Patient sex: M
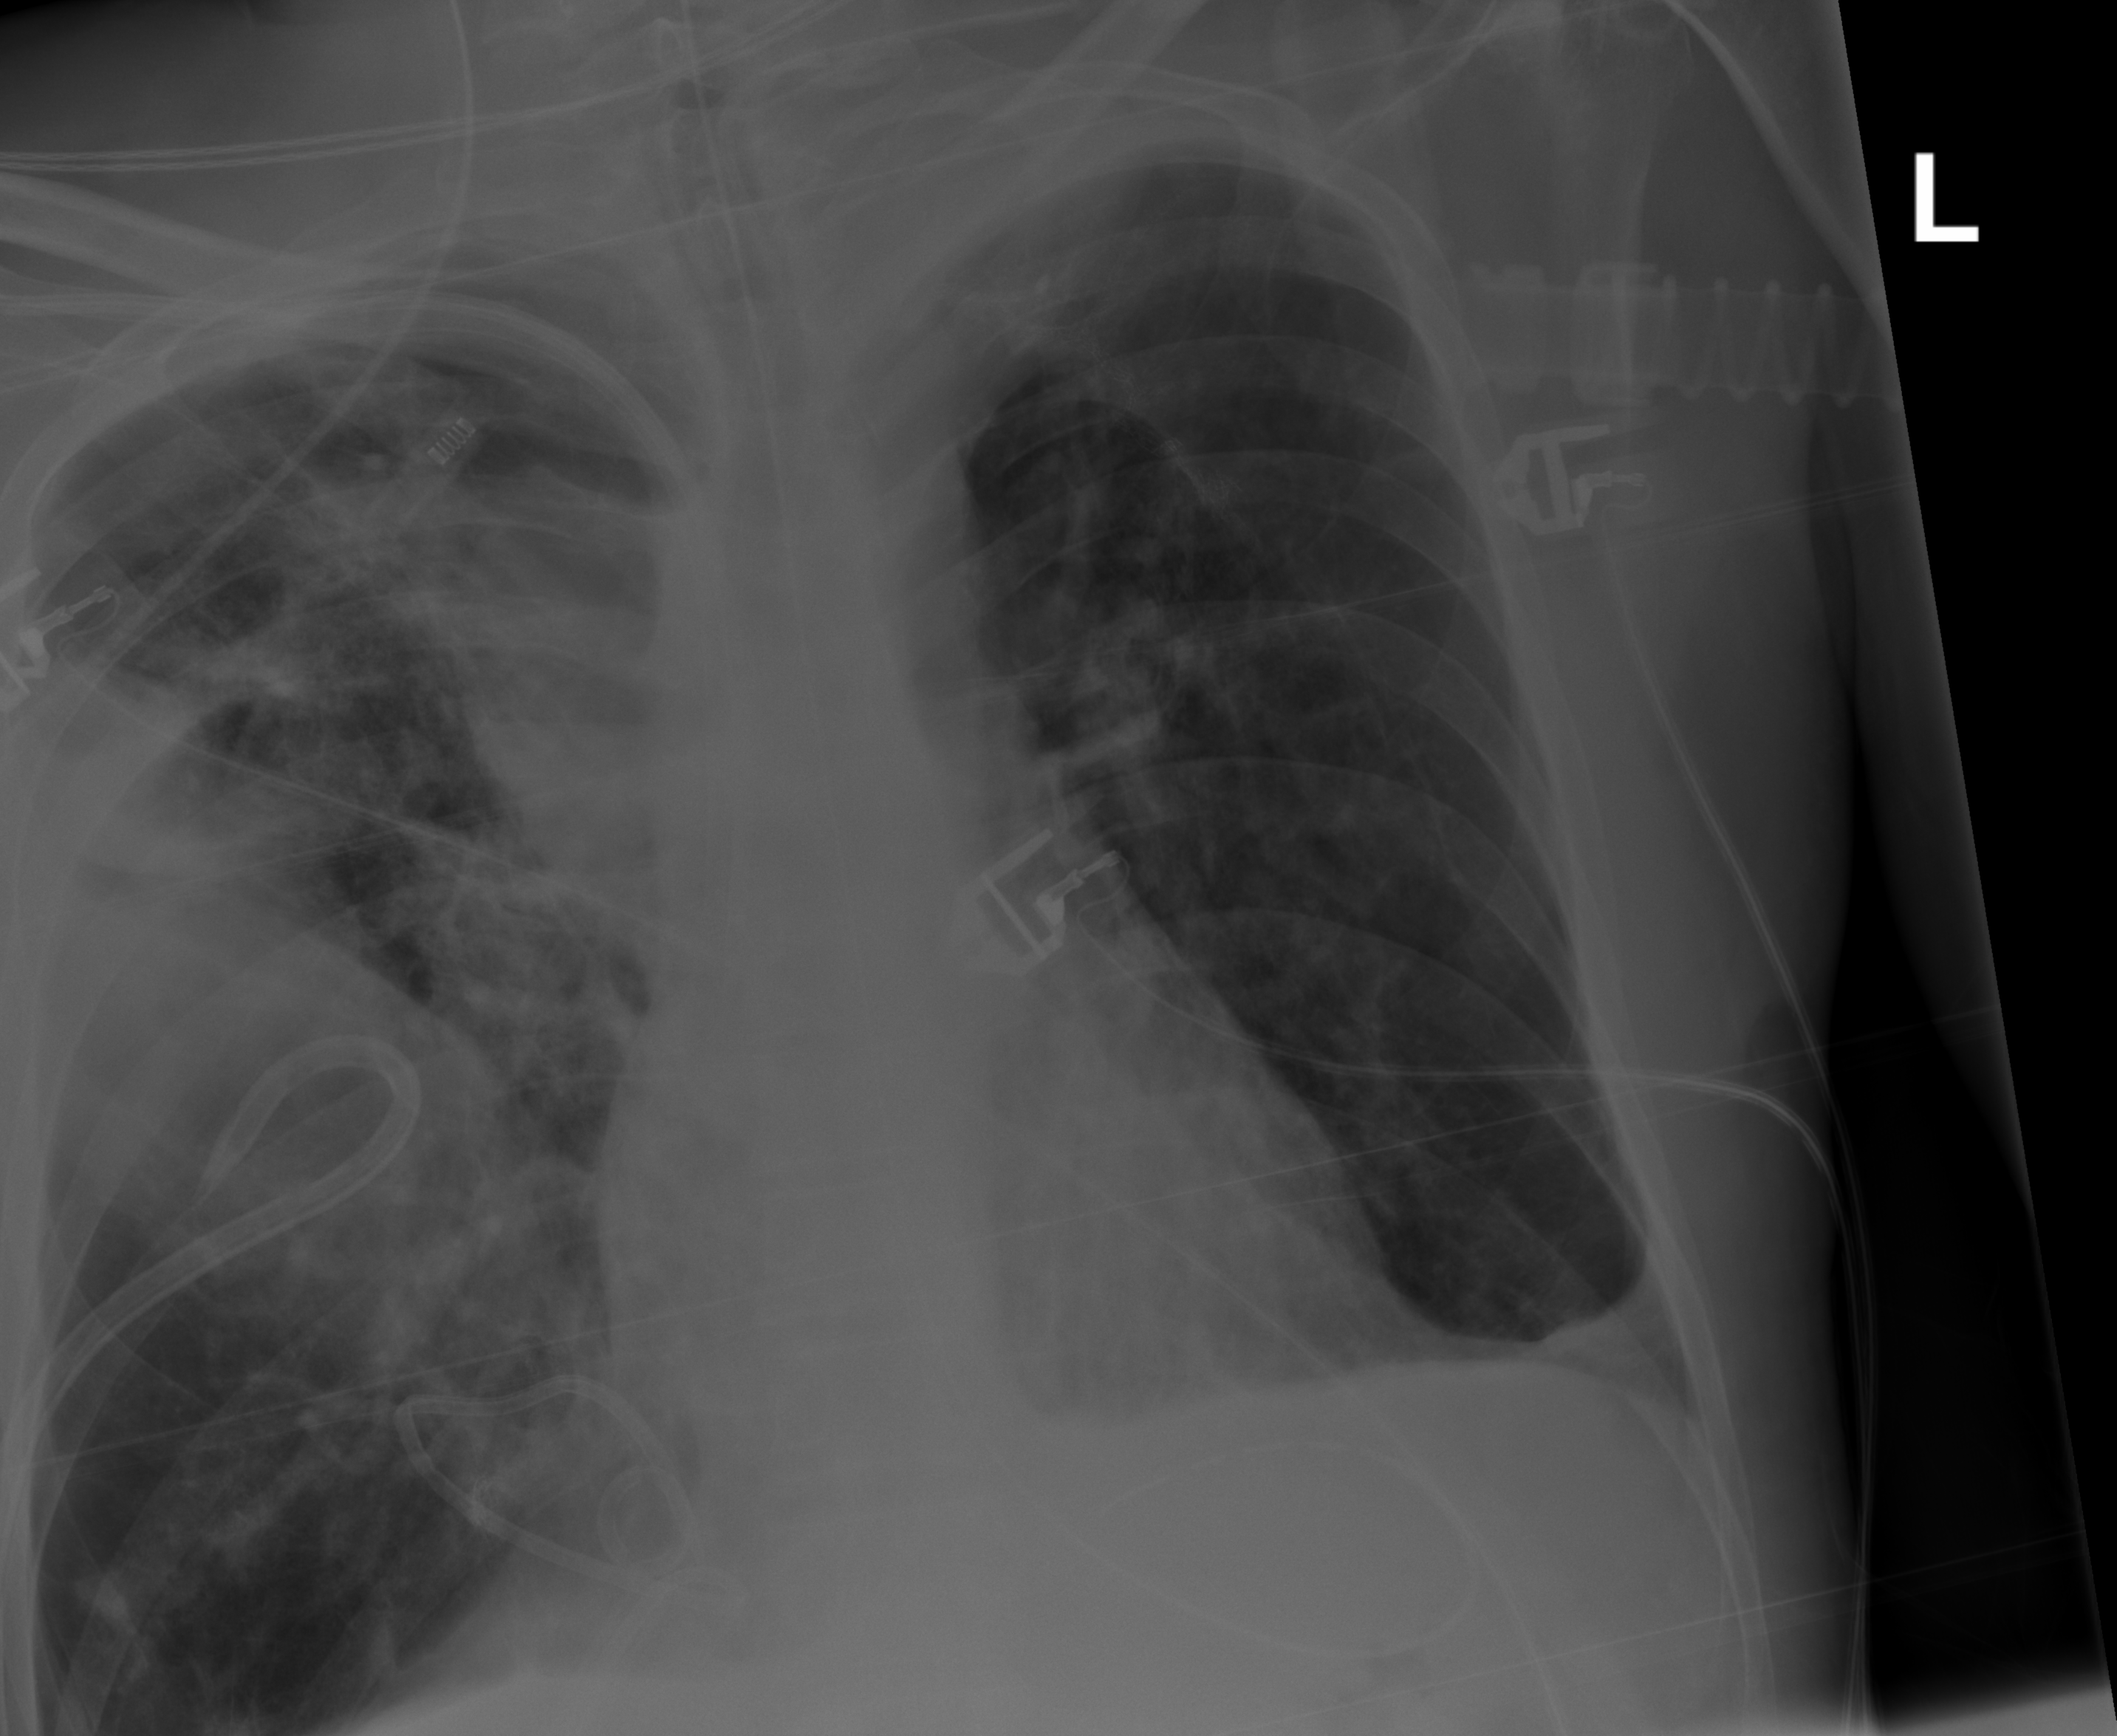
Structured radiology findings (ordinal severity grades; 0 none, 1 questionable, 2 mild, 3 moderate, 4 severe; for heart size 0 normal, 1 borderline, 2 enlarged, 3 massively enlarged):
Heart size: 0
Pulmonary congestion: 0
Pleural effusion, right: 3
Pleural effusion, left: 1
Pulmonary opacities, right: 2
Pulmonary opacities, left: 0
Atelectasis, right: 2
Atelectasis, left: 0